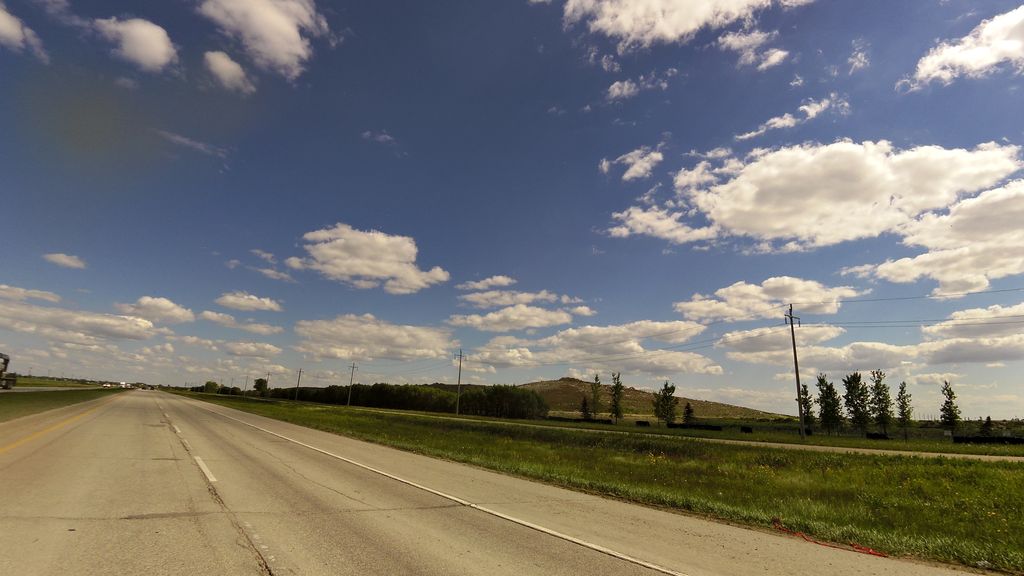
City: winnipeg